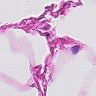
Metastatic tissue present: no